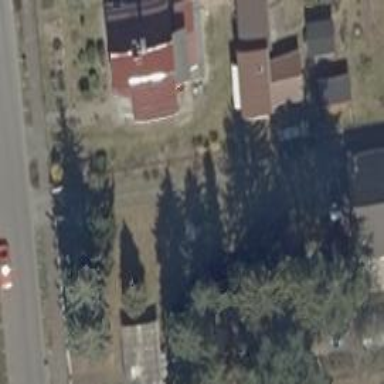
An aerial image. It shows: Driveway leading to service road.